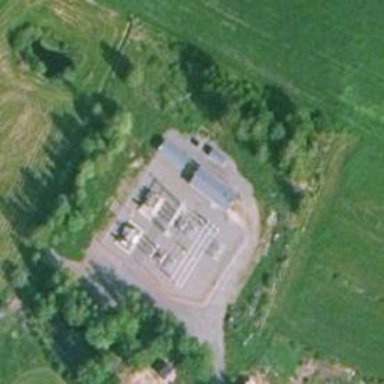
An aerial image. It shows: Distribution substation surrounded by fence.